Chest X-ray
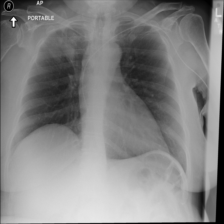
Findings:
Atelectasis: negative
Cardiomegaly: negative
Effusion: negative
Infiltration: negative
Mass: negative
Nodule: positive
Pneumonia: negative
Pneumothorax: negative
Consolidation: negative
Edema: negative
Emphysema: negative
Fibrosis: negative
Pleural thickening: negative
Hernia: negative